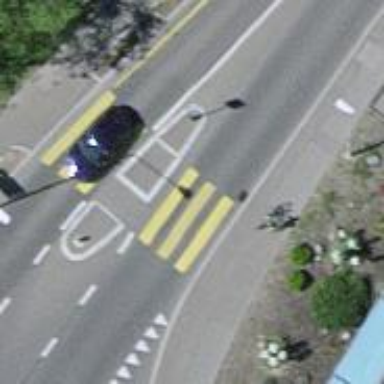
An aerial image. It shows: Kerb barrier.